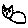
Label: cat